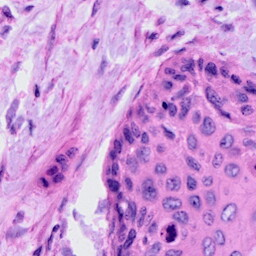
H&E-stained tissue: Cervix